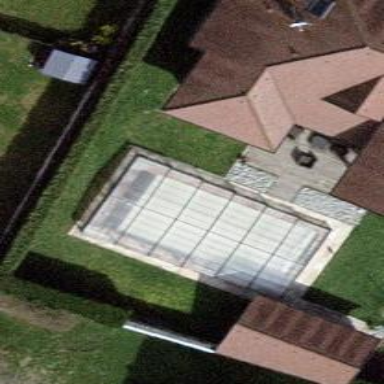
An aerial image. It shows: Swimming pool located in leisure land.